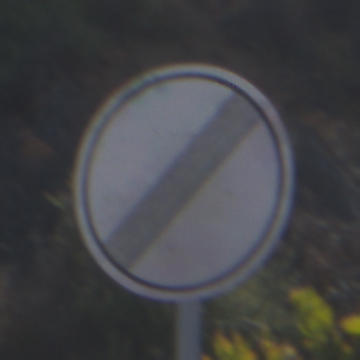
Verkehrszeichen: EndeSaemtlicherBegrenzungen
Umgebung: Outdoor, Nature
Tageszeit: MorningAfternoon
Wetter: Clear
Licht: Natural
Jahreszeit: NotSpecified
Kontrast: HighContrast